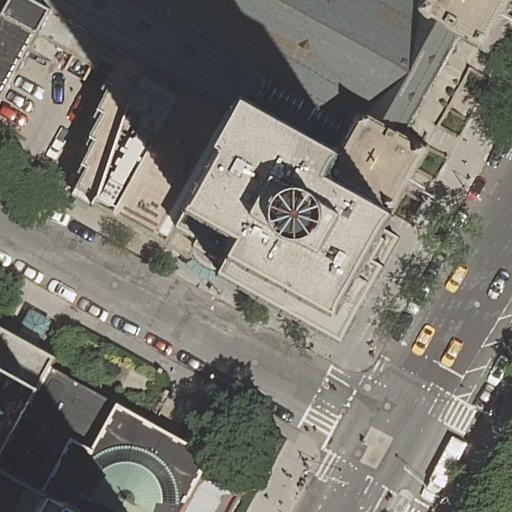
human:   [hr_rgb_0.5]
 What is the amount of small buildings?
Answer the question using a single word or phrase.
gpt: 1

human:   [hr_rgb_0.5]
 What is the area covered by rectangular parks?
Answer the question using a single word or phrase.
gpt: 0m2

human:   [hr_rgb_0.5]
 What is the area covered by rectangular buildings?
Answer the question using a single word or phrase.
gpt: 2041m2

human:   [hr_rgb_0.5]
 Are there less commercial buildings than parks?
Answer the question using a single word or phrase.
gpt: no

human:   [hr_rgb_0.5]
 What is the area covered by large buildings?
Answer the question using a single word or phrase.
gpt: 4752m2

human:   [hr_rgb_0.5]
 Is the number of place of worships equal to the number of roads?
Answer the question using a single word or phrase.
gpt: no

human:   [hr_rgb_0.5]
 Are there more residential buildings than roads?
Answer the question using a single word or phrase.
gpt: no

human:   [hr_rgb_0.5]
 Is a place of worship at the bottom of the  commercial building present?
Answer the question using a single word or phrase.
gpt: no

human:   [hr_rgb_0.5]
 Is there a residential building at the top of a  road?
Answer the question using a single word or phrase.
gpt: yes

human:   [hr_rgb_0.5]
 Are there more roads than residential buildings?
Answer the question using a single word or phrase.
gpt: yes

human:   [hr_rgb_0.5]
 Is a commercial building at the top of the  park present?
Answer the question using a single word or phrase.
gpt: yes

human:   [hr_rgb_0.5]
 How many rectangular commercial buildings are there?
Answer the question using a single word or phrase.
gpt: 1

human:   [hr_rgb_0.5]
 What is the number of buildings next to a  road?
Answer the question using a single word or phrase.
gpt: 6

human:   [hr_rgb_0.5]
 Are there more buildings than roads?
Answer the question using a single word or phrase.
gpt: no

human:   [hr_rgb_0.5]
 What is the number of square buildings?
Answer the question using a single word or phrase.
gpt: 0

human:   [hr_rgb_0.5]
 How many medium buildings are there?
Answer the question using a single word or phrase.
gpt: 1

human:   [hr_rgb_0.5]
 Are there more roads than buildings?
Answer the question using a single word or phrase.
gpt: no

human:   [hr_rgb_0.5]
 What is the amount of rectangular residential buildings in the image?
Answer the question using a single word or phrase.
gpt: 0

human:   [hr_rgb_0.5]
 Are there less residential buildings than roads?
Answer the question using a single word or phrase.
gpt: yes

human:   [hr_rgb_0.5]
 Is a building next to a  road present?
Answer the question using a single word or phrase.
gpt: yes

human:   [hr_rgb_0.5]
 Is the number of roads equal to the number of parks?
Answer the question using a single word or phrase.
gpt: no

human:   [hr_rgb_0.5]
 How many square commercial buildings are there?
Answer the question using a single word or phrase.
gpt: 0

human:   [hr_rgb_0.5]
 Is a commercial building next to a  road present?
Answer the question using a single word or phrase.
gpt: yes

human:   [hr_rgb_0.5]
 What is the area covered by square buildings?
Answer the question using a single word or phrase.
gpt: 0m2

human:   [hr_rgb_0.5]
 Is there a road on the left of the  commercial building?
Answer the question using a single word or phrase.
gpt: no

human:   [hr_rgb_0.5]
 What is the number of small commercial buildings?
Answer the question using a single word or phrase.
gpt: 0

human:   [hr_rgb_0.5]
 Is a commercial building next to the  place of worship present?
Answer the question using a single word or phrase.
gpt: yes

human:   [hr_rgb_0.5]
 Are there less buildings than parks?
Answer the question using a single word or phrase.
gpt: no

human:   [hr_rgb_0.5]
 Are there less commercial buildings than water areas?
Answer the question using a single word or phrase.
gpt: no

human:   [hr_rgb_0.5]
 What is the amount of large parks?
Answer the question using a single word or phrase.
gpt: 1

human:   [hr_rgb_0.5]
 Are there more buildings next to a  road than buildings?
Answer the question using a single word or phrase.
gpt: no

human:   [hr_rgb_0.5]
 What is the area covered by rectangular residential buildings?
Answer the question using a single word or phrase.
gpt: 0m2

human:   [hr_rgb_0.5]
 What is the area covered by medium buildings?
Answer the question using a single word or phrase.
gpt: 237m2

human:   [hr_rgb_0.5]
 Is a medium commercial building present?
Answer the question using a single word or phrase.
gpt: no

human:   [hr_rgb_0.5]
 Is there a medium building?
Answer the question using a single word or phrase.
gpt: yes

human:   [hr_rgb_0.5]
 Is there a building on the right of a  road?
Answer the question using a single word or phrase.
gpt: no